Question: I would like to multiplicate a pdf page 4 times and produce one single (larger) page that contains that 4 mini page. There is an Acrobat plugin called AutoPagex which can repeat page content and produce an other page with them, but I need in that way that the 2 page bellow should be upside down (see the image). Can somebody help me? Which application can do that?
It will be also good if I could merge two pages into one...

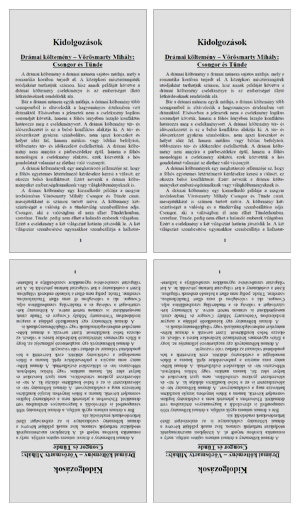
Answer: with
- <URL>
you can do the trick
'''
java -cp path....to/Multivalent.jar tool.pdf.Impose -dim 2x2 -paper 2widhtx2heightin -layout 1,1,1u,1u file.pdf
'''
- <URL>

if your copy of Multivalent.jar resides in then your path will be
> parameter indicates the and of page containing 4 times your original pdf page, so, its dimensions, need to be
calculated doubling width and height of your original page size
> = inches [other allowed units are (points) or (centimeters)]
notes: this work flow is intended to be working if you have a single source pdf page.
If you have a multipage source pdf, then the way to do this trick is different; please, give to us further details in this case
e.g.
for source pdf whose you need to repeat ) , ...use this script that relies on and :
'''
#!/bin/sh
# a dingo's script to repeat one same page 4 times in another page (once rotated by 0 degrees, and twice, at bottom, rotated by 180 degrees)
# usage (it asks for 3 arguments):
#
# nameofscript file.pdf number of pages Multivalent.jar path
#
#example: rotatepdfpage4times file.pdf 16 /mnt/home
#
pdfname=$1
pages=$2
multivalentpath=$3
xfactor=x
ptunit=pt
u="u"
rep="$(for ((a=1, b=1; a <= $pages; a++, b++)); do echo -n "$a $b $a$u $b$u "; done |xargs | tr ' ' ',')"
origsizewidth="$(pdfinfo -box 1.pdf| grep MediaBox | cut -d : -f2 | awk '{print x $3 FS $4}' | tr ' ' 'x' | cut -d x -f1 | cut -d . -f1)"
origsizeheight="$(pdfinfo -box 1.pdf| grep MediaBox | cut -d : -f2 | awk '{print x $3 FS $4}' | tr ' ' 'x' | cut -d x -f2 | cut -d . -f1)"
doublewidth="'let MULTIPLICATION=$origsizewidth*2; echo $MULTIPLICATION'"
doubleheight="'let MULTIPLICATION=$origsizeheight*2; echo $MULTIPLICATION'"
echo $pdfname
echo $pages
echo $rep
echo $doublewidth
echo $doubleheight
echo "$doublewidth$xfactor$doubleheight$ptunit"
java -cp $multivalentpath/Multivalent.jar tool.pdf.Impose -dim 2x2 -paper "$doublewidth$xfactor"$doubleheight$ptunit -layout "$rep" "$pdfname"
exit 0
'''
http://ifile.it/m7tr4g0 (sample source pdf file - A5 size - 595x841 pt)
<URL>